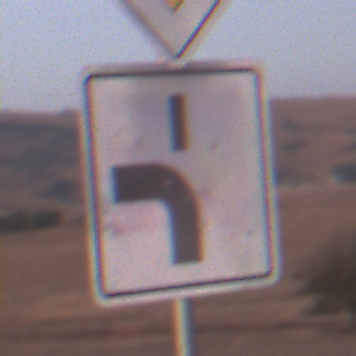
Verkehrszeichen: VerlaufVorfahrtsstrasse5
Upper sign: Vorfahrtsstrasse
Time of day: SunriseSunset
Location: Outdoor (Nature)
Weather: PartlyCloudy
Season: NotSpecified
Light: Natural